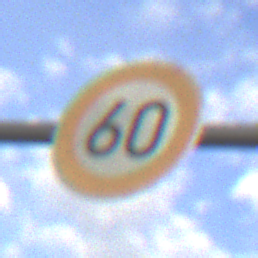
Verkehrszeichen: Geschwindigkeit60
Umgebung: Outdoor, Suburban
Tageszeit: MorningAfternoon
Wetter: PartlyCloudy
Licht: Natural
Jahreszeit: NotSpecified
Kontrast: MediumContrast